Question: I have a database wich contain 4 tables
-battery
-cell
-owner
each battery have multiple cell and one owner.
The cell table will contain a tons of entry.
i wanted a trigger that create view for each new battery that display the battery information and its cell's information .
I had a postgre sql trigger that worked kinda well (thanks to stackoverflow :) ) :
'''
BEGIN
EXECUTE $$CREATE OR REPLACE VIEW battery_vue
AS
SELECT * FROM cells WHERE battery_serial = $$ || NEW.battery_serial;
RETURN NEW;
END;
'''
but i'm unable to transpose it to SQL server and i have absolutly no clue on how to do it.
here is a simple diagram of my database :

So at the end for each new battery i need a view of it with its cells.
Ps : sorry if my english is not fluent :/
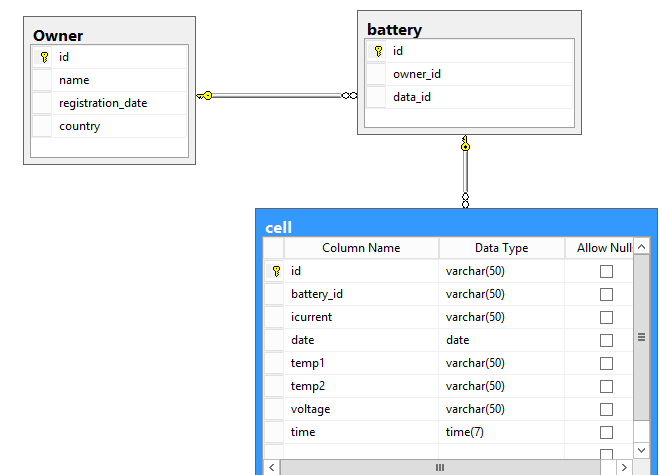
Answer: Hopefully this points you in the right direction...
'''
/*Create a test table*/
IF OBJECT_ID('TestBattery') IS NOT NULL
BEGIN
DROP TABLE dbo.[TestBattery]
END
GO
CREATE TABLE dbo.[TestBattery]
(
id INT
,owner_id INT
,data_id INT
)
GO
/*Create a test trigger*/
IF OBJECT_ID('trg_TestBattery_CreateView') IS NOT NULL
BEGIN
DROP Trigger dbo.trg_TestBattery_CreateView
END
GO
CREATE TRIGGER [dbo].[trg_TestBattery_CreateView]
ON [dbo].[TestBattery] AFTER INSERT
AS
SET NOCOUNT ON
DECLARE @BatteryID INT
,@View VARCHAR(200)
,@SQLCreateView VARCHAR(MAX)
SELECT @BatteryID = ID FROM INSERTED
/*Dynamically generate new view name based on BatteryID that was inserted*/
SELECT @View = 'TestBattery_'+CAST(@BatteryID AS VARCHAR)
/*Generate SQL to create the view*/
SELECT @SQLCreateView = 'CREATE VIEW '+@View+' AS SELECT [id],[owner_id],[data_id] FROM dbo.[TestBattery] WHERE ID = '+CAST(@BatteryID AS VARCHAR)
/*We create the view only if it doesn't exist*/
IF OBJECT_ID(@View) IS NULL
BEGIN
EXEC(@SQLCreateView)
END
GO
/*Testing your trigger*/
INSERT INTO TestBattery
(
id
,owner_id
,data_id
)
SELECT
'1'
,'2'
,'3'
SELECT * FROM TestBattery
SELECT * FROM TestBattery_1
/*Take out the trash*/
DROP TABLE TestBattery
DROP VIEW TestBattery_1
'''